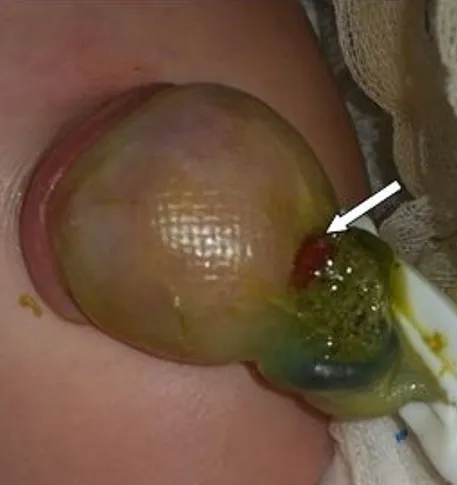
Omphalocele with fistula draining a greenish meconium (white arrow).
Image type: medical_photograph (other_medical_photograph)